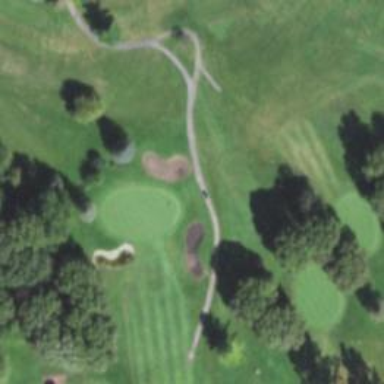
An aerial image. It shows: Golf hole.